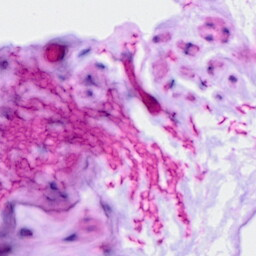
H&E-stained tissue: Ovarian